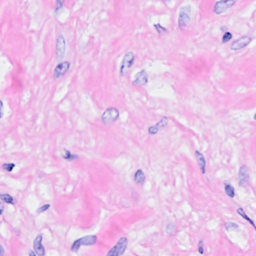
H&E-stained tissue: Breast